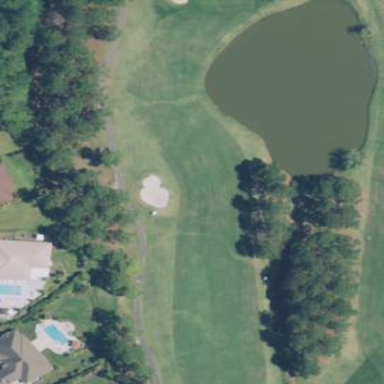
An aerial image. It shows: Grassy area designated as golf fairway.